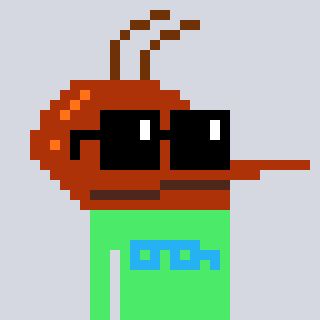
a pixel art character with square black sunglasses, a mosquito-shaped head and a teal-colored body on a cool background